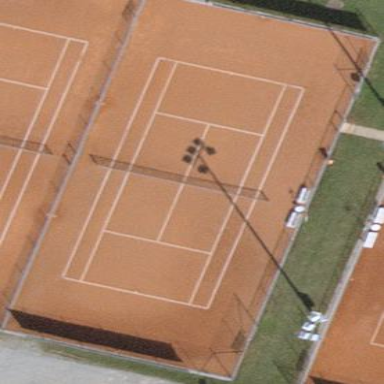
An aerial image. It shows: Tennis court in leisure pitch.